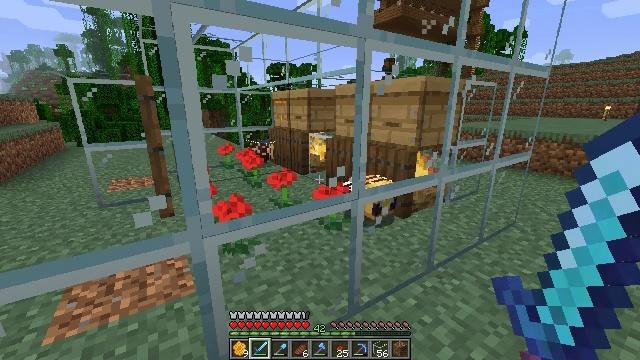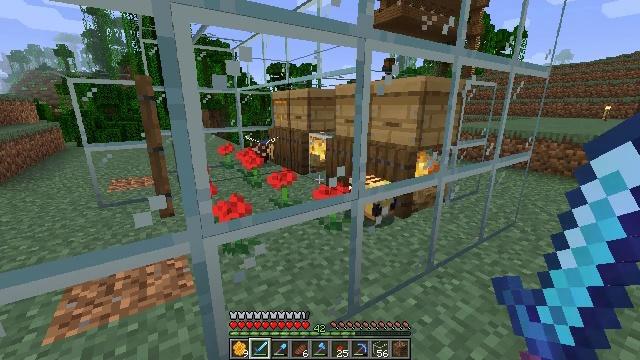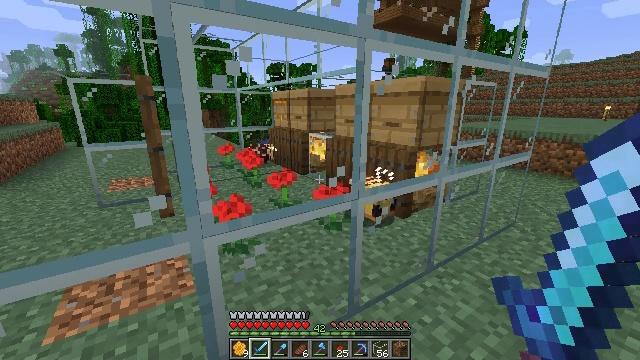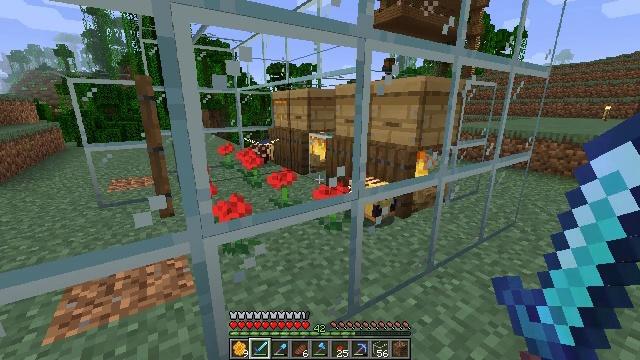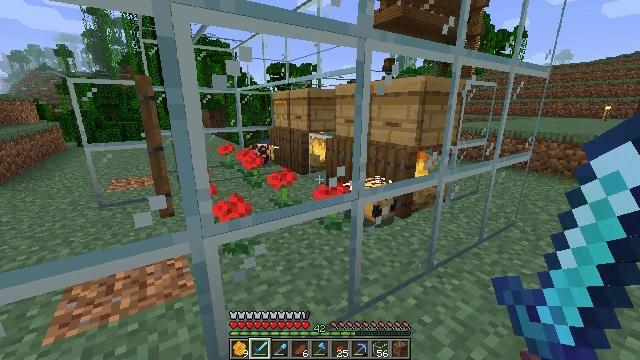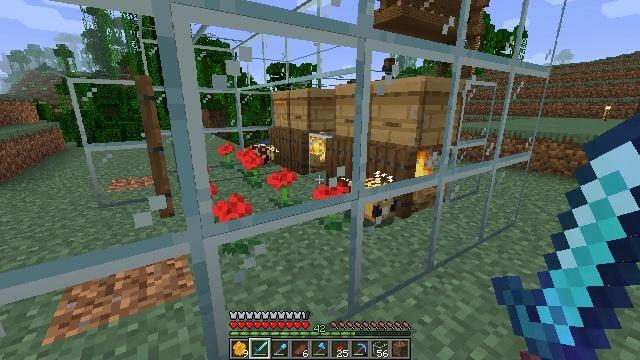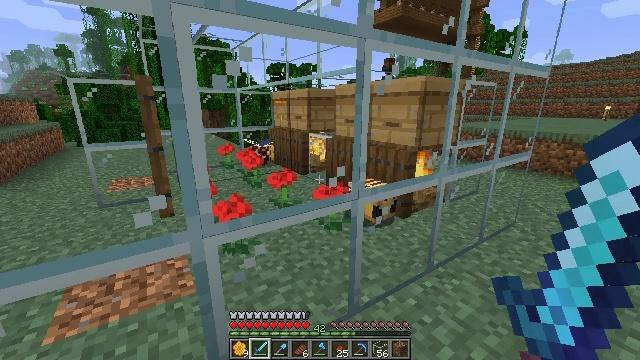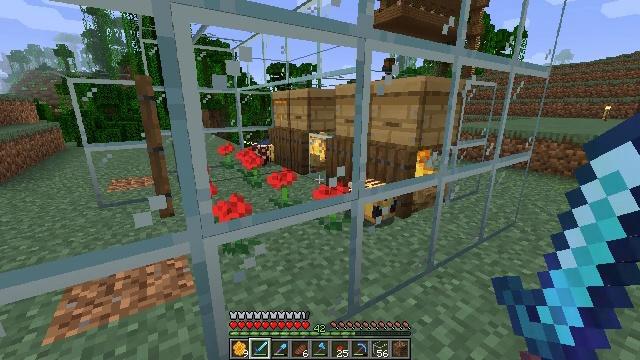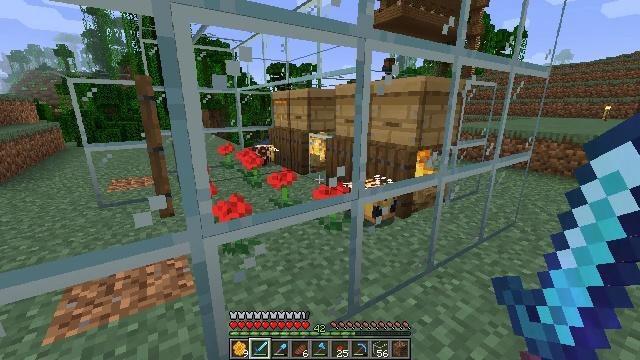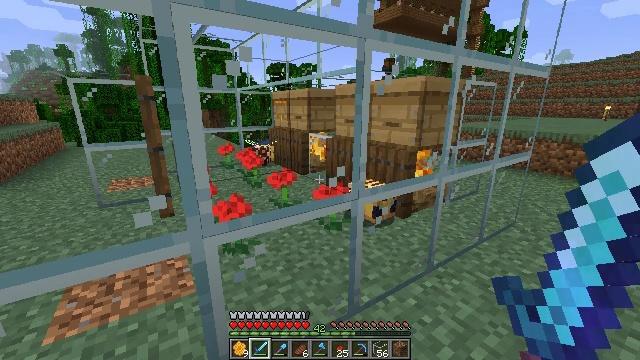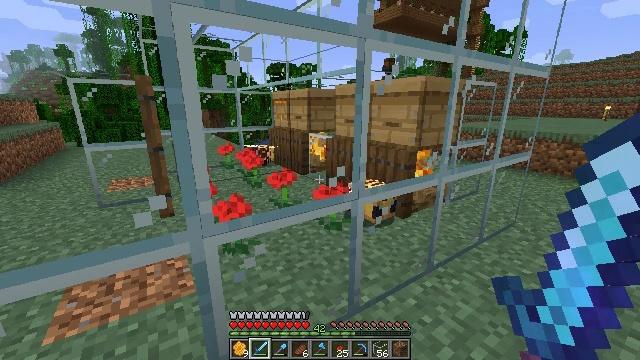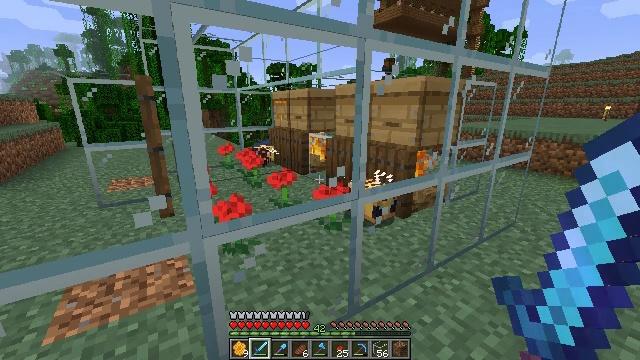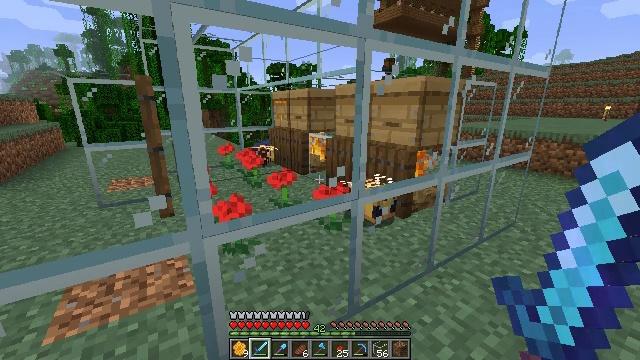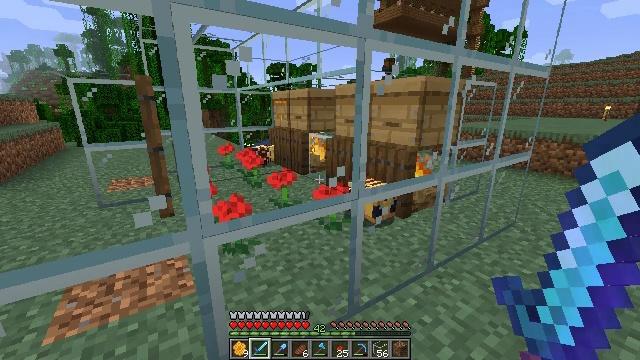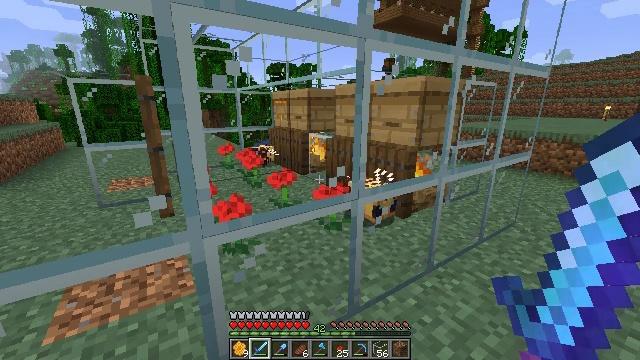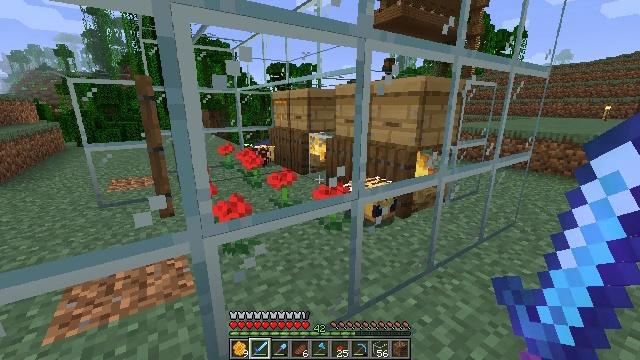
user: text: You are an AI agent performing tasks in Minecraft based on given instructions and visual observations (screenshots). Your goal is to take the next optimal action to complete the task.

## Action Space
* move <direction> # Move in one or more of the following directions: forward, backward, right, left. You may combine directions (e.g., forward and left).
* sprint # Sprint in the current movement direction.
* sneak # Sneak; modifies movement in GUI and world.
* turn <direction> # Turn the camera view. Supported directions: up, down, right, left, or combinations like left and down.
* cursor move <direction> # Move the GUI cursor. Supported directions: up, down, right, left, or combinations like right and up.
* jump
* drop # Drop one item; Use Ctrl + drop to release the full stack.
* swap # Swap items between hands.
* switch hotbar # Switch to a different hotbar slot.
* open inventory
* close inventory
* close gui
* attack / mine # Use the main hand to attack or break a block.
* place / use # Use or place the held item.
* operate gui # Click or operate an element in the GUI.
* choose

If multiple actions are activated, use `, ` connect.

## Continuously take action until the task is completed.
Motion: motion action
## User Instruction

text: Mine the beehive on the tree.
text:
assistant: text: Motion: no_op
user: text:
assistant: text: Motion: no_op
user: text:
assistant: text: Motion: no_op
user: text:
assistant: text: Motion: no_op
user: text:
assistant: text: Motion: no_op
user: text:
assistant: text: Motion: no_op
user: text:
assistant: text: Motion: no_op
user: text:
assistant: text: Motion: no_op
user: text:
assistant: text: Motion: no_op
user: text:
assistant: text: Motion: no_op
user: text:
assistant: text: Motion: no_op
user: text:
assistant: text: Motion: no_op
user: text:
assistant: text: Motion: no_op
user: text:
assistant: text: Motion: no_op
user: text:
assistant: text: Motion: no_op
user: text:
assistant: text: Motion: no_op
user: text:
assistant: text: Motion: no_op
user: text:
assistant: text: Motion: no_op
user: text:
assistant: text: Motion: no_op
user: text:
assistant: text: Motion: no_op
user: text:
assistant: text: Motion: no_op
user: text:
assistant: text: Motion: no_op
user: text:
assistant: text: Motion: no_op
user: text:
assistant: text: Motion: no_op
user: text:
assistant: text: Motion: no_op
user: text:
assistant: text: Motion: no_op
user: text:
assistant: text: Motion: no_op
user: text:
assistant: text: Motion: no_op
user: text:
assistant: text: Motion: no_op
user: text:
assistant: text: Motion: no_op